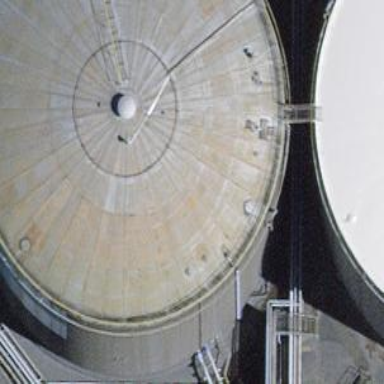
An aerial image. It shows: Storage tank building.